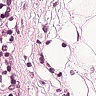
Metastatic tissue present: no